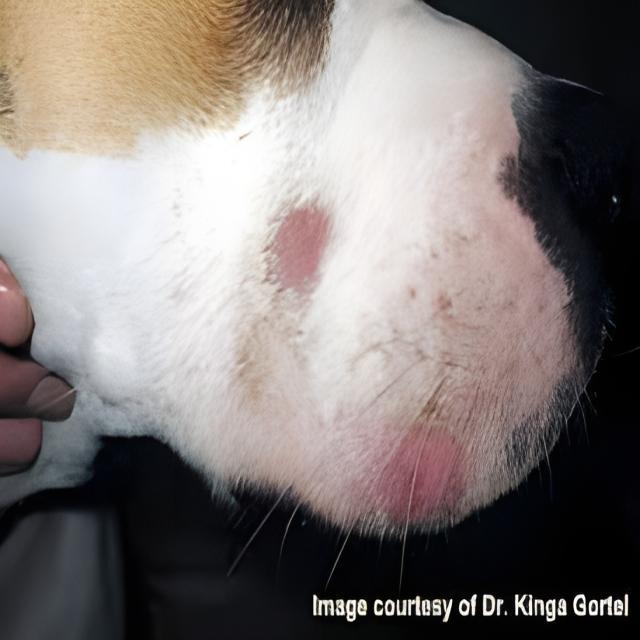
Canine ringworm (Dermatophytosis) — fungal infection caused by Microsporum or Trichophyton. Presents with circular alopecia, scaling, crusting, and broken hairs.